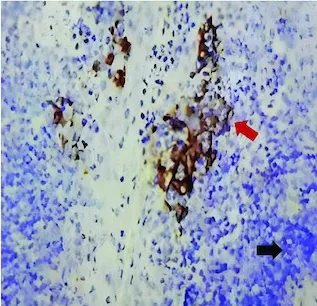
Immunohistochemistry images of the tumor. . Immunohistochemistry for control tissue.
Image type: pathology (immunostaining)